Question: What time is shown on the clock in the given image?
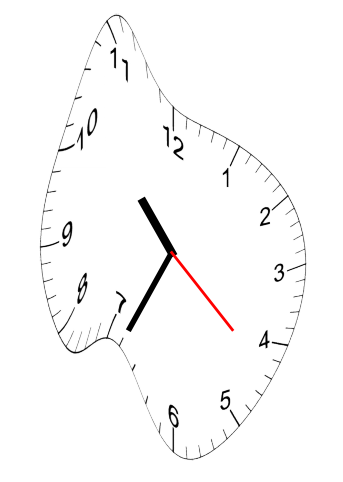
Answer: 10:34:22